Question: I am helping with the port of a site to a new server. All of this is inherited code. An example page is this one: <URL>
This heading:
'''
<h1 class="main-content-heading"><span class="wrapper">Products</span></h1>
'''
At screen widths less than 1690px the heading aligns as desired:

But at 1690px and higher widths the element left aligns to the body of the document.
The heading's own CSS may not be the issue but it is
'''
.main-content-heading {
margin: 0 0 1.2em;
padding: 0.5em 0;
font-weight: 300;
color: #fff;
background: #1c3f94;
text-transform: uppercase;
}
'''
Unminified CSS can be seen here: <URL>
Can anyone advise me as to how this alignment can be made consistent?
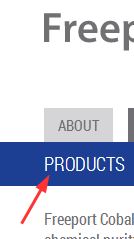
Answer: What you are seeing here is the result of a media query in the CSS:
'''
@media screen and (min-width:1707px){
.wrapper,.page-head,.site-menu,.droplets,.wide-content{
margin:0 auto
}
}
@media screen and (max-width:1040px){
.wrapper,.page-head,.site-menu,.droplets,.wide-content{
margin:0 3%
}
.bx-aspect-wrapper{
margin-bottom:-10em
}
.bx-pager{
right:3%
}
.bx-slide-caption,.bx-prev,.bx-next{
font-size:130%
}
}
'''
The switch over takes place at 1707px (you estimated 1690px, well spotted!).
This is an example of a responsive design, and my guess is that the designer wanted to keep some left/right margin for smaller screens where as 'margin: 0 auto' would lead to the margins collapsing all together.
There is nothing wrong with your browser and the CSS is working as intended.
Of course, the sharp transition may be a bit unsightly to some.
This might be made smoother by setting 'margin: 0 Mpx' where M is a magical number of pixels that might be close to (1707px - {page layout width in px})/2, but you would have to try it to see.
I found that if I leave out the 'margin: 0 auto' declaration in the following CSS snippet, the "Product" label stays where it is suppose to.
I tested this in Firefox only.
'''
@media screen and (min-width:1707px){
.wrapper,.page-head,.site-menu,.droplets,.wide-content{
margin:0 auto
}
}
'''